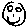
Label: smiley face